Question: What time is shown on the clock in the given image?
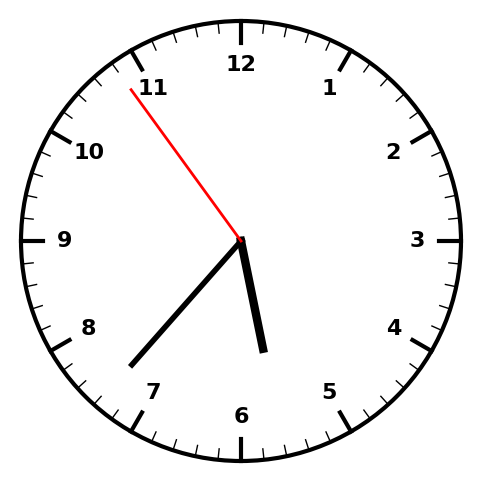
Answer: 05:36:54